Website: bh-photo
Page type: customer-info-address
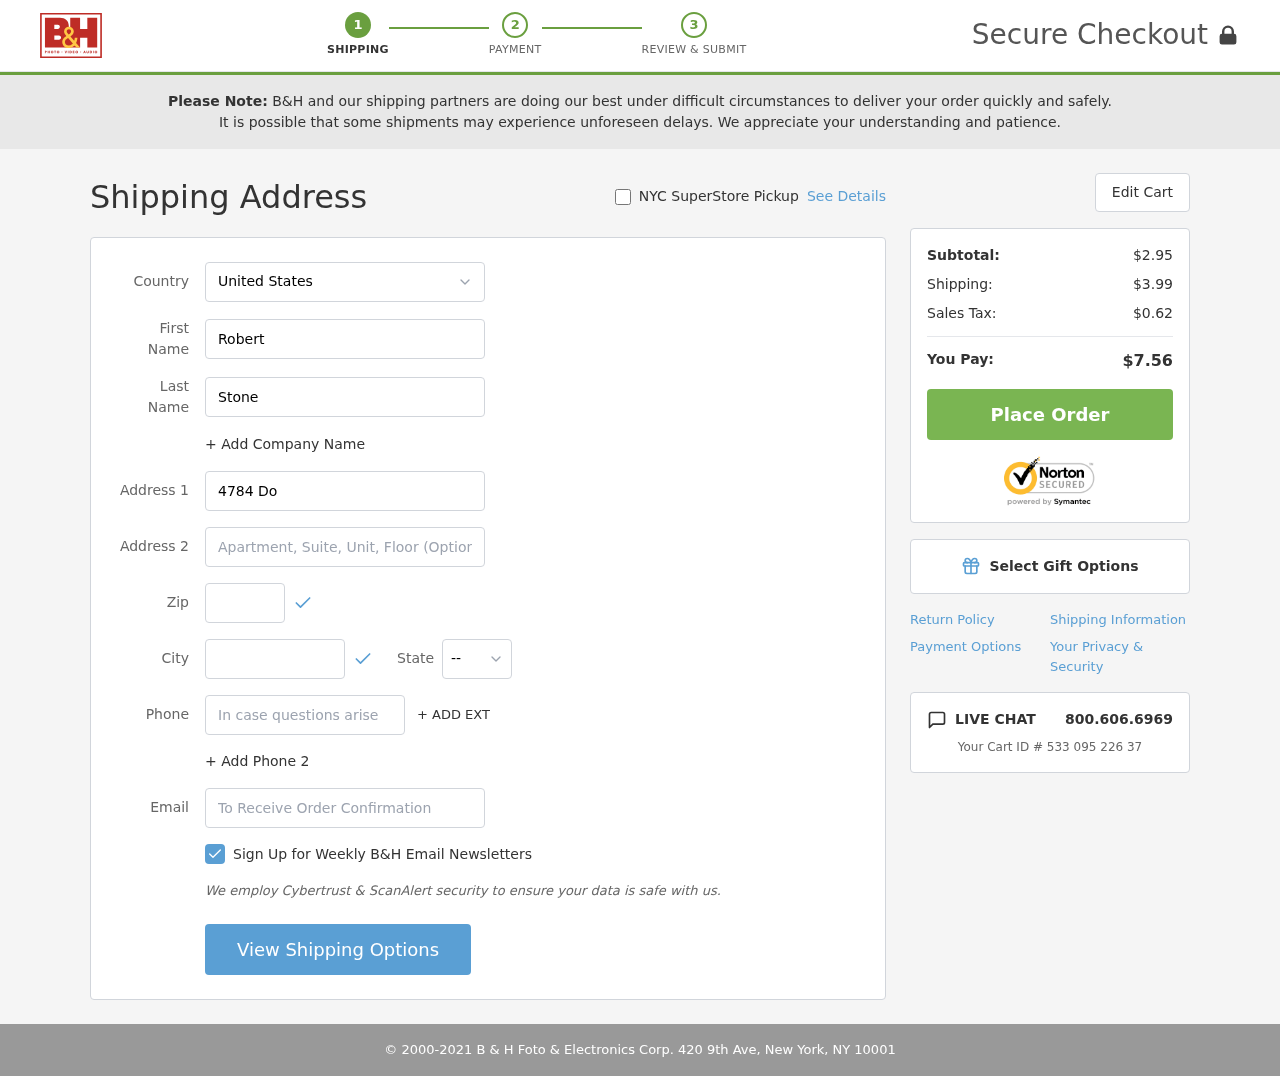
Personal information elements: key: PII_CITY
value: Smithport
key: PII_COUNTRY
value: United States
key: PII_EMAIL
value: rstone@hotmail.com
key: PII_FIRSTNAME
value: Robert
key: PII_LASTNAME
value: Stone
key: PII_PHONE
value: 2582311607
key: PII_POSTCODE
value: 97400
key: PII_STATE_ABBR
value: ID
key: PII_STREET
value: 4784 Donaldson Squares Apt. 569
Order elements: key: ORDER_SUBTOTAL
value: $2.95
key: ORDER_SHIPPING_COST
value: $3.99
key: ORDER_TAX
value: $0.62
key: ORDER_TOTAL
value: $7.56
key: ORDER_ID
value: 533 095 226 37